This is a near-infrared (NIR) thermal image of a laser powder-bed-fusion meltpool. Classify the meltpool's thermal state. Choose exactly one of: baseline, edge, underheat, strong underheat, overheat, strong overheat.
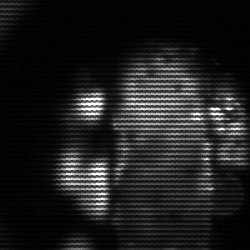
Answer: strong underheat